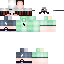
A male human skin with pale skin, wearing brown long hair dressed in a green_skin tshirt and black shorts, featuring a closed mouth.